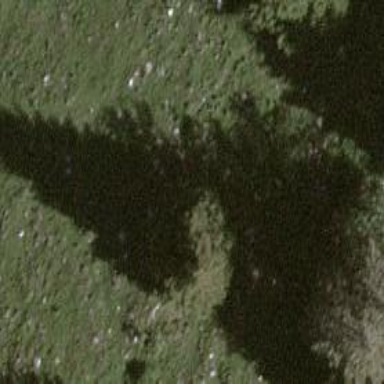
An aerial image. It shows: Beautiful tree in nature.